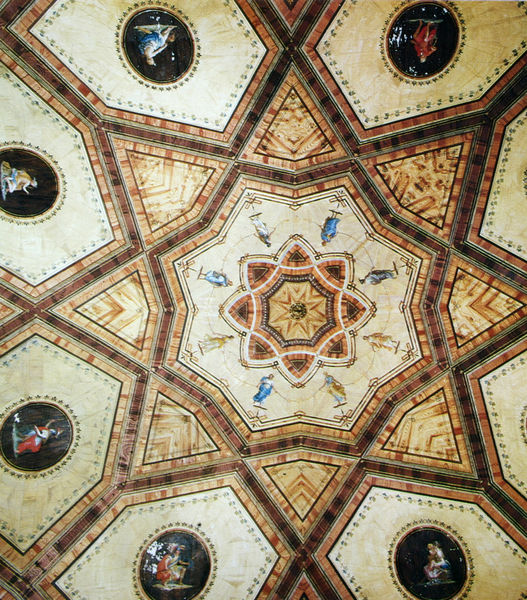
Titel: Gewölbe des Audienzsaals (Sala delle udienze)
Künstler: Giovanni Torricelli
Standort: Rivoli bei Turin
Institution: Castello di Rivoli oder Museum für moderne Kunst
Schlagwörter: blau, gemälde, weiß, dreieck, frauen, gelb, grün, menschen, ocker, blume, braun, bunt, frankreich, hell, holz, marmor, raum, schwarz, gebäude, rot, leute, malerei, muster, ornament, alt, architektur, rahmen, stehen, stein, kirche, boden, decke, klassizismus, oval, rund, farbig, bilder, flächen, formen, linien, rand, figuren, kuppel, dekoration, detail, symmetrie, floral, ornamente, verzierung, foto, fotografie, rechtecke, bad, gewölbe, antike, stern, symmetrisch, rippen, sterne, kreise, mosaik, darstellung, gestalten, einlegearbeit, intarsien, geometrisch, rosette, jesus, knieen, heilige, fresko, ornamentik, tunika, allegorien, szenen, geometrie, hölzer, römisch, deckenmalerei, kriche, medaillons, sternförmig, antikenrezeption, apostel, tierkreis, materialien, medallions, vignetten, sichtbar, hilz, sterrn, deckenmosaik